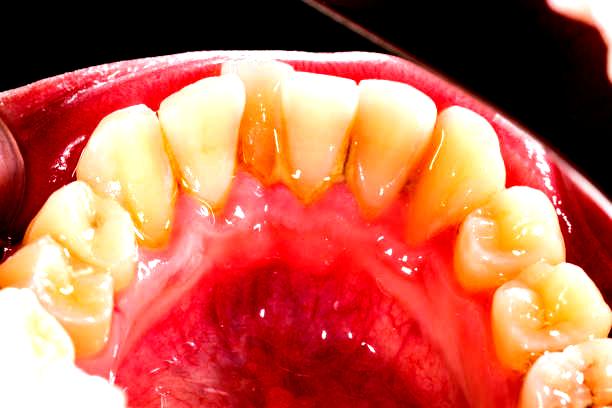
Condition: Gingivitis